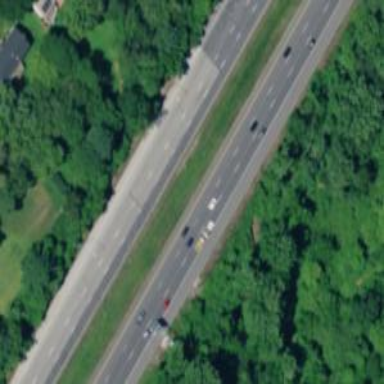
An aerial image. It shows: Trunk highway with expressway features.